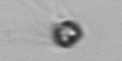
Label: Apedinella